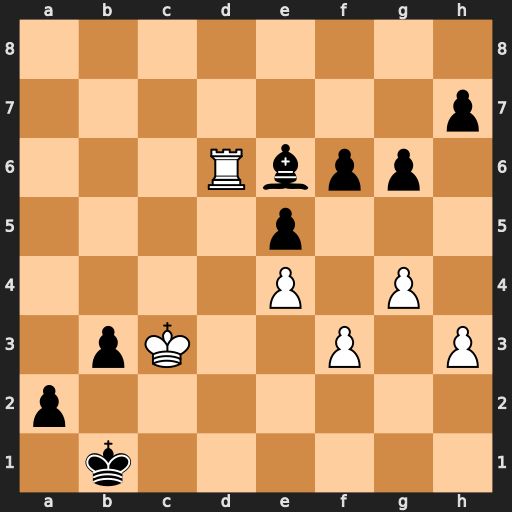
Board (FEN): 8/7p/3Rbpp1/4p3/4P1P1/1pK2P1P/p7/1k6
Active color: w
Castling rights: -
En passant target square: -
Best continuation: Rd1#